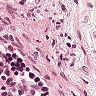
Metastatic tissue present: no